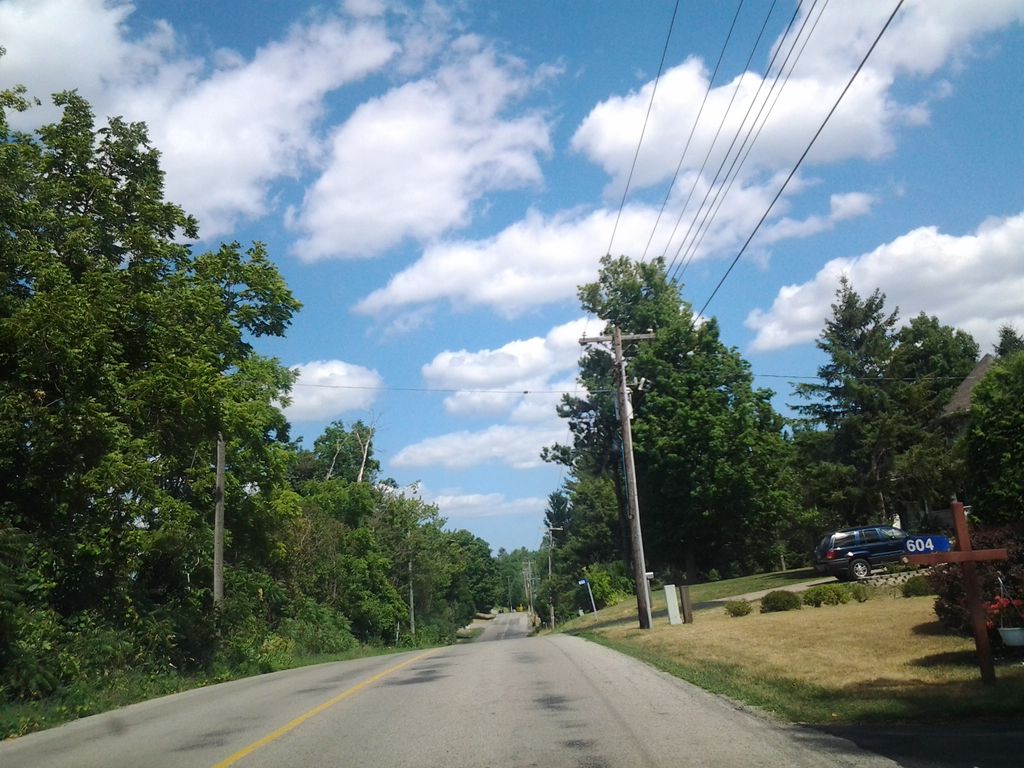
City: hamilton